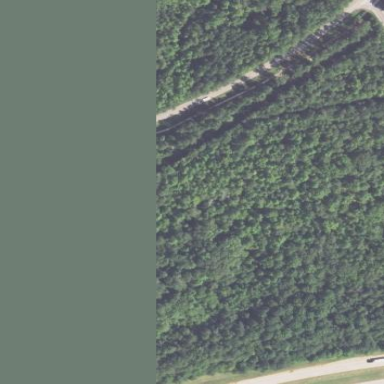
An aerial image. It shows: Mixed forest with variety of leaf types and cycles.